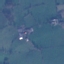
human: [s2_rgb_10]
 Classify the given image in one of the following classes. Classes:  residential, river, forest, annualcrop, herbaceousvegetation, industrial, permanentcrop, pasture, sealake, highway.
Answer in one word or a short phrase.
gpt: Pasture